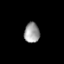
Tissue: lung
Cell type: Epithelial cells
Senescence score: 0.2412
Nuclear area (px): 303
Mean DAPI intensity: 155.182